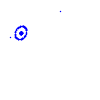
Particle: kaon